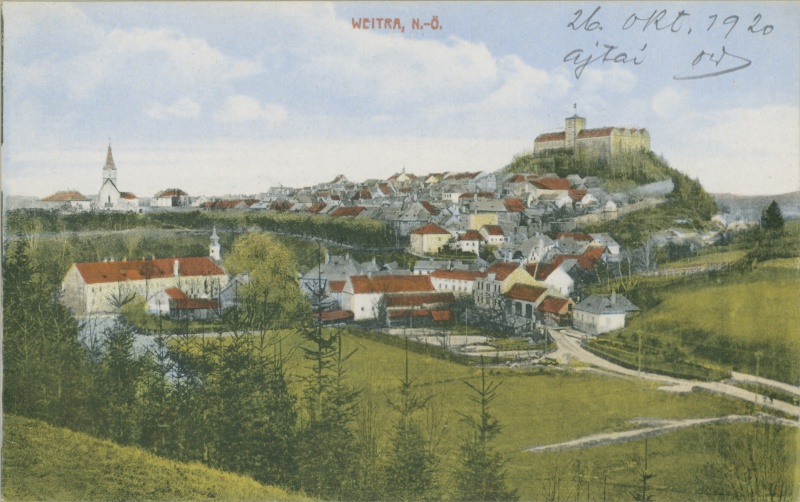
Institution: Österreichisches Museum für Volkskunde Wien
Schlagwörter: baum, berg, himmel, kampf, wolken, bäume, fluss, grün, kirchturm, landschaft, menschen, stadt, bunt, fenster, grau, strasse, zeichnung, gebäude, gras, haus, rot, schloss, weg, wiese, wolke, malerei, alt, stein, bild, feld, horizont, häuser, hügel, kalt, natur, flachland, kirche, wege, wiesen, wald, pferd, turm, sommer, ansicht, ort, perspektive, vedute, warm, berge, hang, dorf, dächer, ziegel, allee, ausflug, könig, foto, ortschaft, stadtansicht, burg, gemalt, glockenturm, kirchenturm, dom, wandern, idyll, festung, nadelbaum, ritter, österreich, karte, himme, gemeinde, nadelbäume, fichten, etagen, herrenhaus, frühjahr, furchtbar, postkarte, ansichtskarte, königreich, weolken, rote dächer, wisen, 1920, weiße häuser, niederösterreich, weitra, nöp, witra